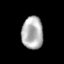
Tissue: lung
Cell type: Others
Senescence score: 0.1389
Nuclear area (px): 682
Mean DAPI intensity: 175.496